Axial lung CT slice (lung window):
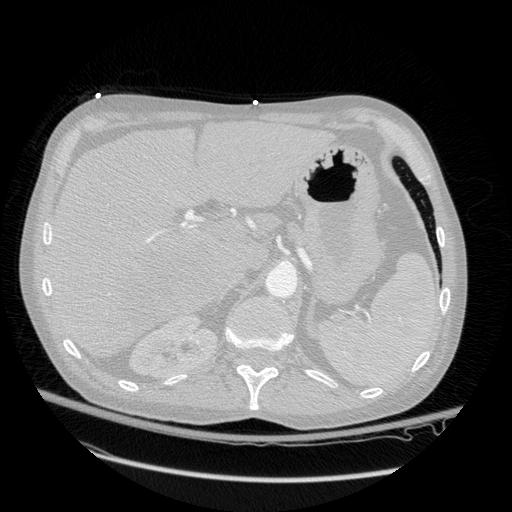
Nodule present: no